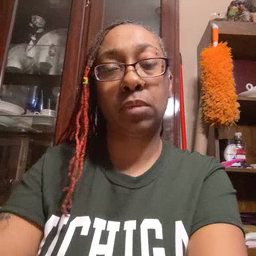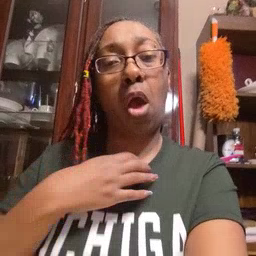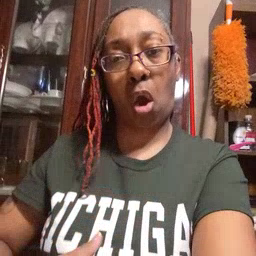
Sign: hungry